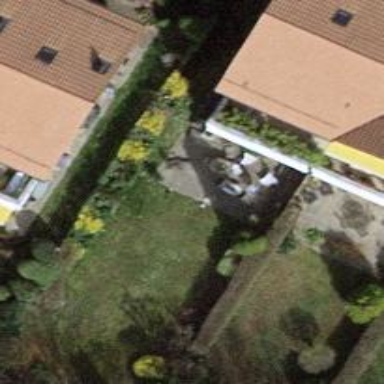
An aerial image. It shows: Garden enclosed by fence.